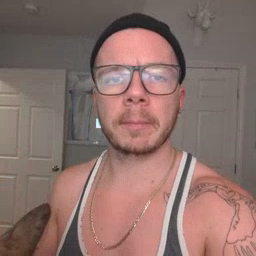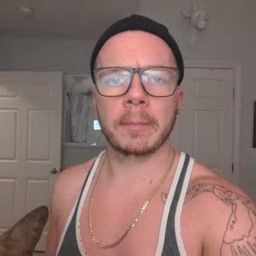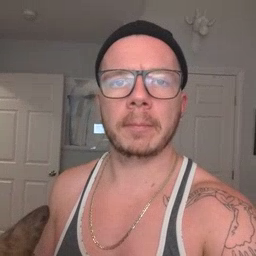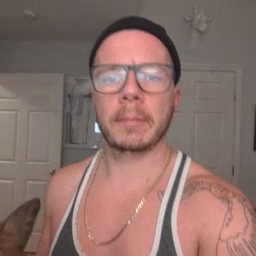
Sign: bed